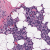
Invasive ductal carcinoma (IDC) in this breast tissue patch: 0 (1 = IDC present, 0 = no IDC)